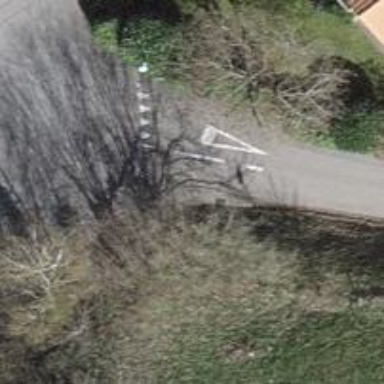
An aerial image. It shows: Road with "give way" sign.